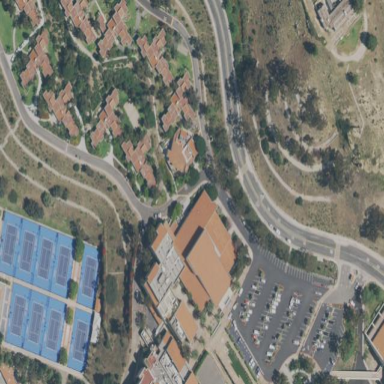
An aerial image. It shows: University building.